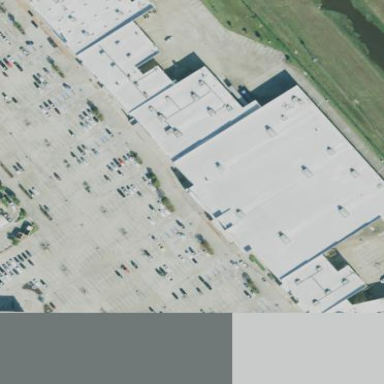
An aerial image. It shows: Retail area.